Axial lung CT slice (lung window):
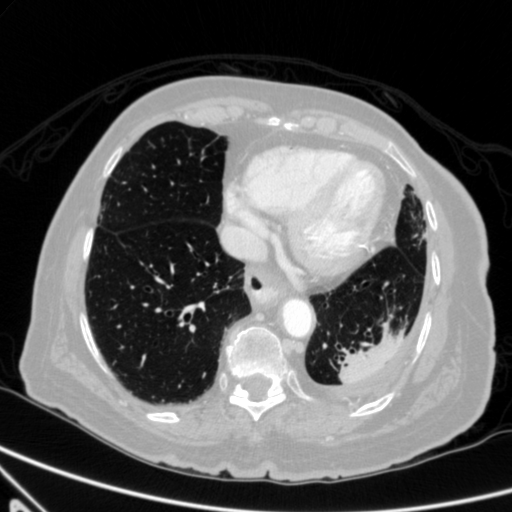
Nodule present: no